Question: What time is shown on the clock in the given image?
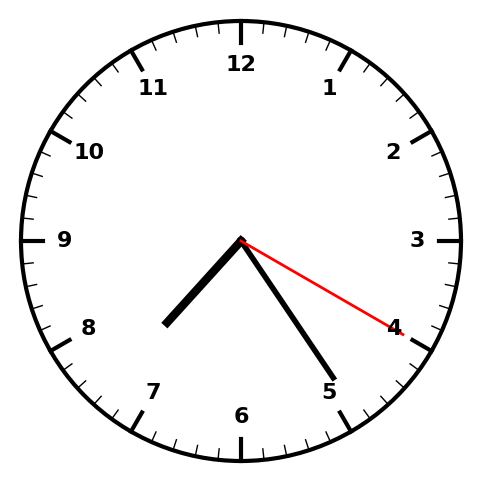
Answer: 07:24:20